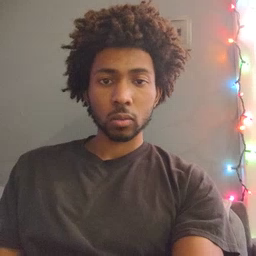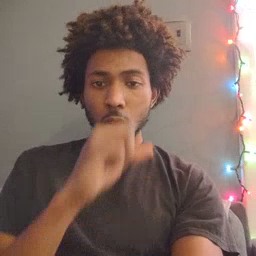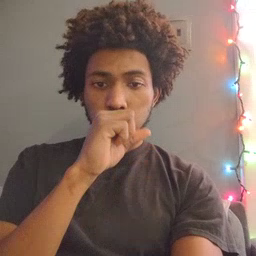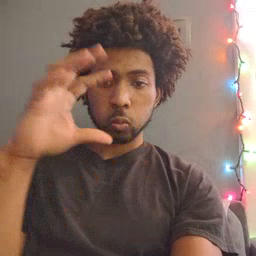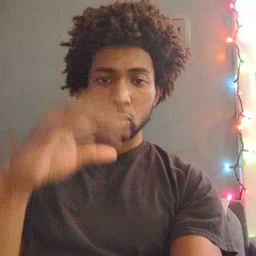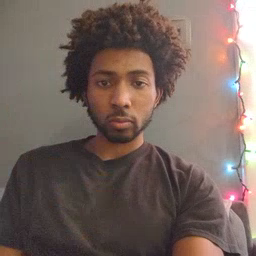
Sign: balloon